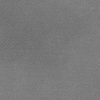
Atmospheric dust classification: dusty